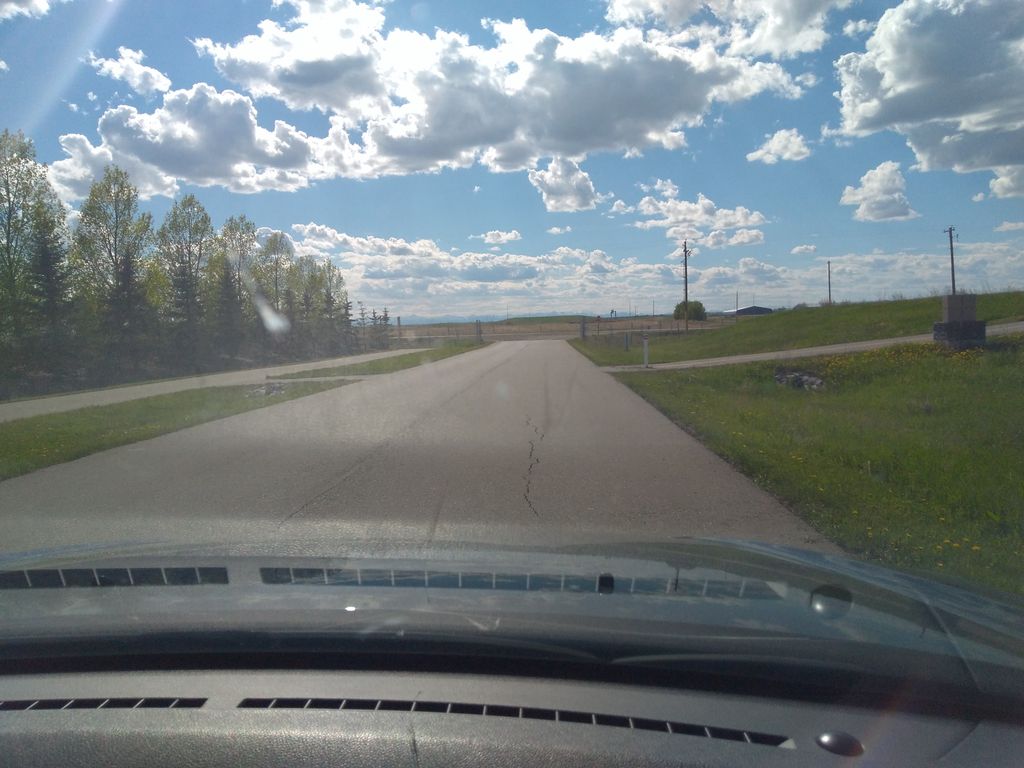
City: calgary